Aerial crown-view tile of a tropical tree (Barro Colorado Island, Panama), acquired 20250715:
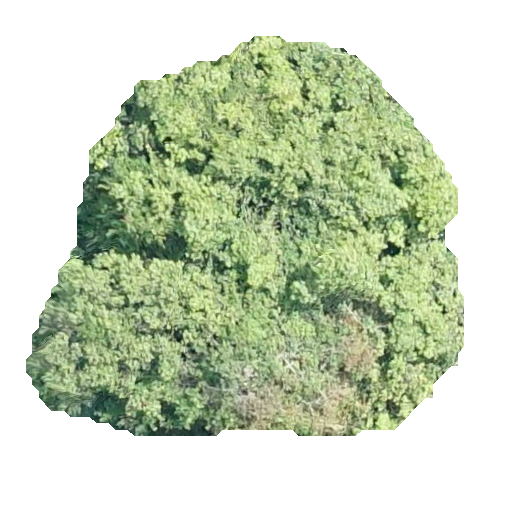
Species: Luehea seemannii
GBIF accepted scientific name: Luehea seemannii
Crown area: 198.705 m²